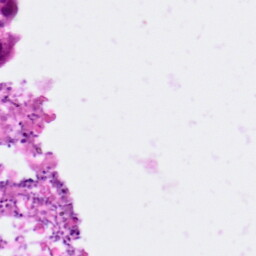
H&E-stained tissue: Pancreatic